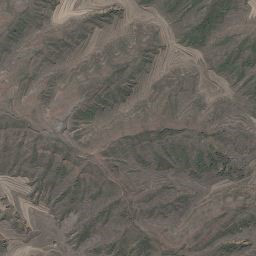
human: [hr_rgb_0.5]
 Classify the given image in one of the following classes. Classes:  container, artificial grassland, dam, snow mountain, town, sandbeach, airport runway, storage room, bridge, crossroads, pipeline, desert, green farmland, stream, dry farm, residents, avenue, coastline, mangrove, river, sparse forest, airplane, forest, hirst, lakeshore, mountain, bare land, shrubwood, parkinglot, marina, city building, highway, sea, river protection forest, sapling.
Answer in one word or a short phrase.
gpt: mountain